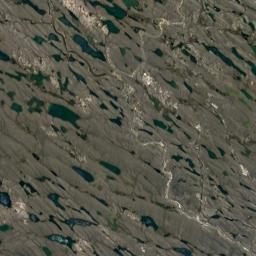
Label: wetland